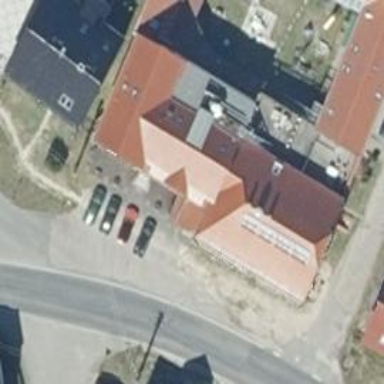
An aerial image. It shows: Restaurant.